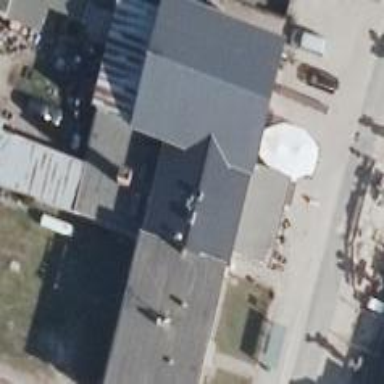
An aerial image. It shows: Restaurant.